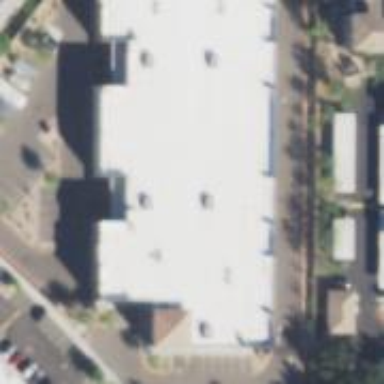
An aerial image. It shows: Commercial building.